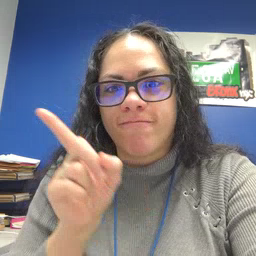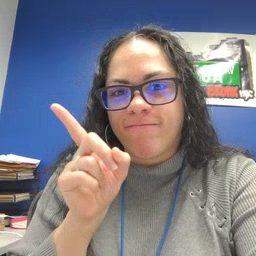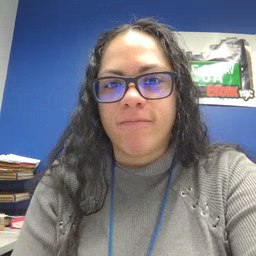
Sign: hesheit